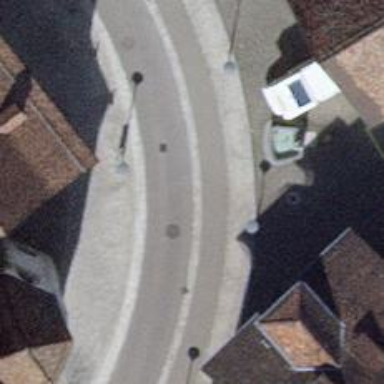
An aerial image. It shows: Asphalt residential road with opposite cycleway.